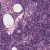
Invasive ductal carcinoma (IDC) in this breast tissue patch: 0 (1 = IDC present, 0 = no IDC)